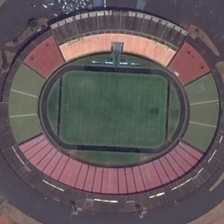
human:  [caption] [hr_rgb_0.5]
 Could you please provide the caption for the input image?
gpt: a large stadium in green and red is near some cars .

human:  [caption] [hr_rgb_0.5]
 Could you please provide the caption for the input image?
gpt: a large stadium in green and red is near some cars .

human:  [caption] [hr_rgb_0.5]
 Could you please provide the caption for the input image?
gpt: a large stadium in green and red is near some cars .

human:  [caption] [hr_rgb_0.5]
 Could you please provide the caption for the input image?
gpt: a large stadium in green and red is near some cars .

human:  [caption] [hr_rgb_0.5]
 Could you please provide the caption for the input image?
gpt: a large stadium in green and red is near some cars .